Question: I am using Rails & jQuery.
Here is HTML which I get:
'''
<head>
<title>Some</title>
<script src="/javascripts/jquery.js?<PHONE>" type="text/javascript"></script>
<script type="text/javascript">
alert("2");
$(document).ready(function() {
alert("1");
....
'''
When I am refreshing the window I get only one alert message ("2").
Why I didn't get second alert message?

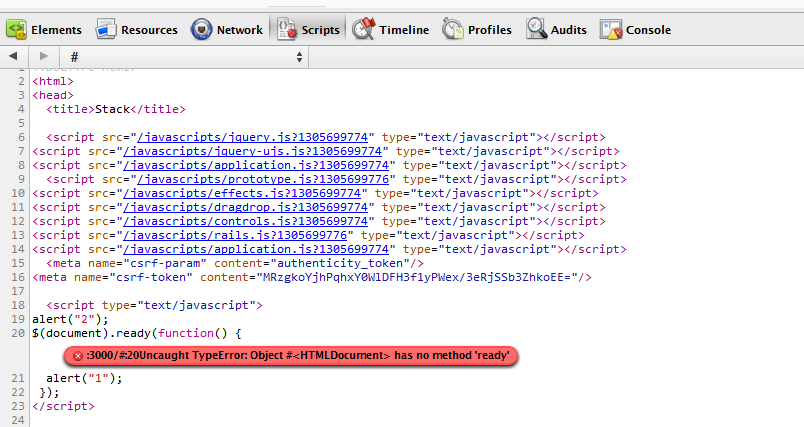
Answer: You have included 'prototype', which also defines '$'.
So use 'jQuery()' instead of '$' and run 'jQuery' in <URL> mode